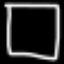
Label: square